Interaction volume radius: 10 \u00c5
Interaction volume height: 20 \u00c5
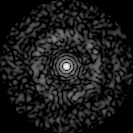
Disorder parameter: 0.8284